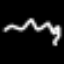
Label: squiggle